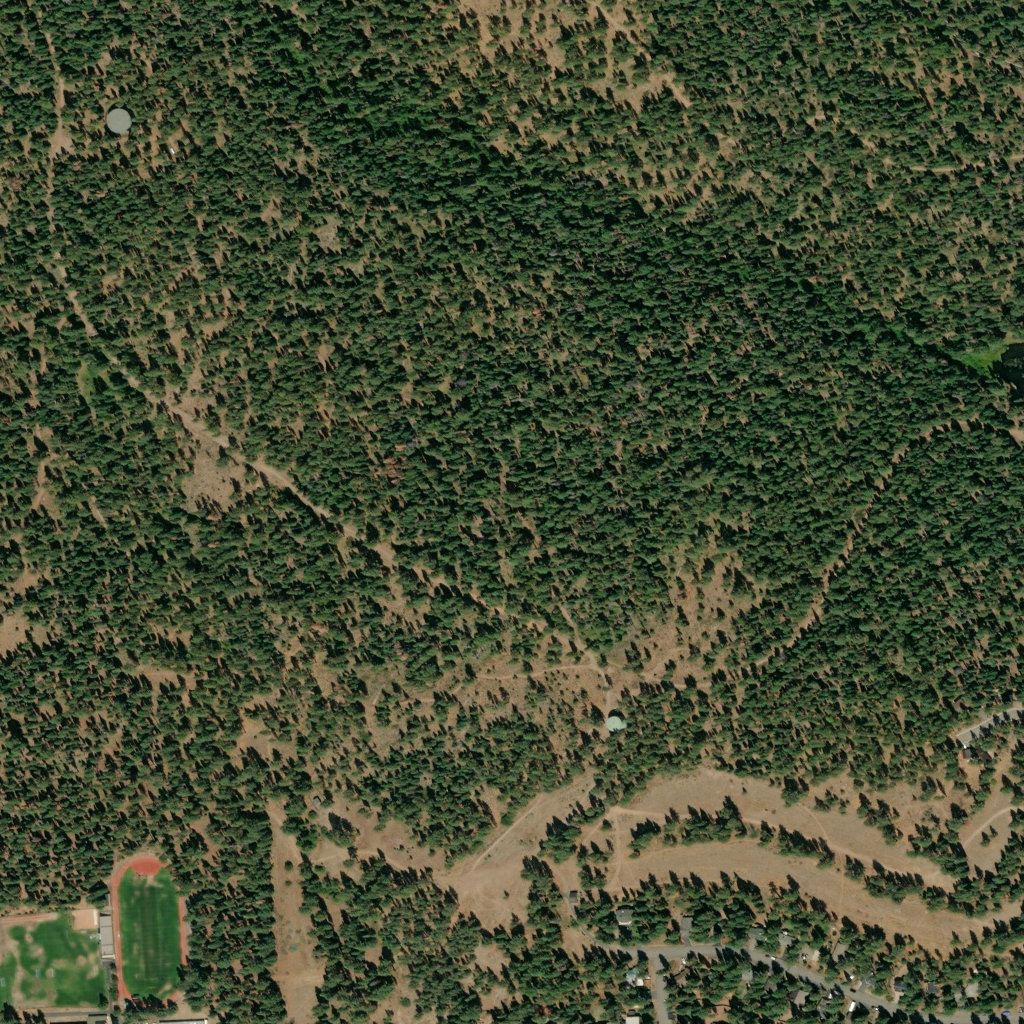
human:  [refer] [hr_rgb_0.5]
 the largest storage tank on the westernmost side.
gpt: <box>[[10, 10, 12, 12, 0]]</box>